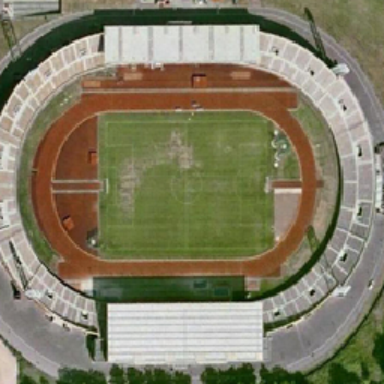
Stadium green and red runway .